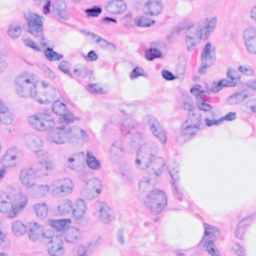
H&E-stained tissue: Breast